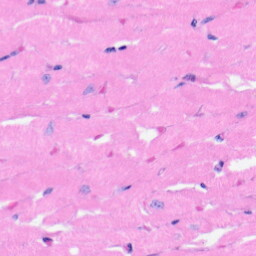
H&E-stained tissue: Heart